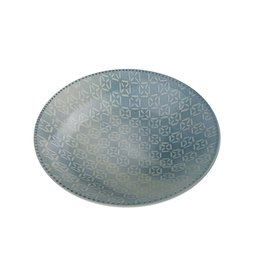
Label: tools